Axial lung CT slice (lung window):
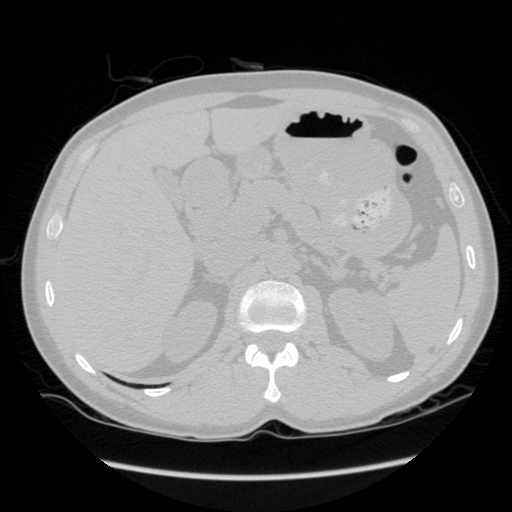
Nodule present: no